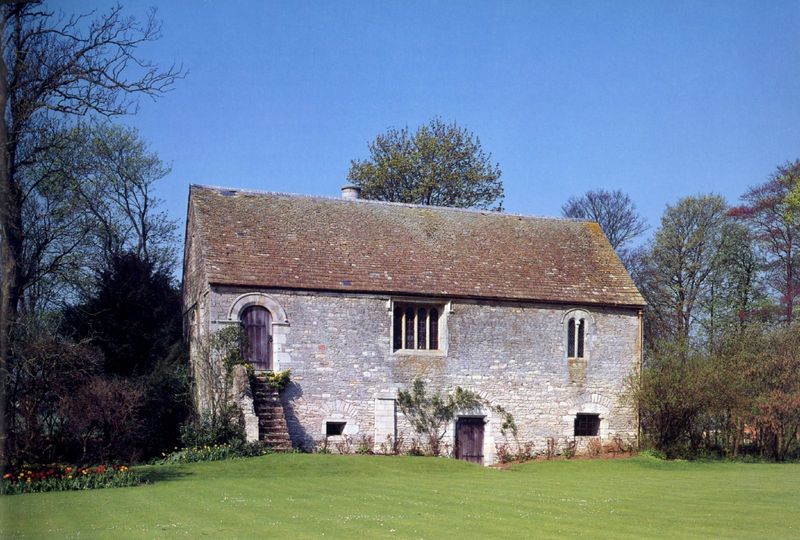
Titel: Boothby Pagnell, Boothby Hall
Standort: (GB England Lincolnshire) (EU - GB - England - Lincolnshire)
Schlagwörter: baum, blau, himmel, schatten, bäume, grün, landschaft, blumen, fenster, säule, tür, dach, gebäude, haus, park, rasen, rosen, wiese, architektur, stein, steine, büsche, sträucher, schornstein, sommer, bogen, mauer, wolkenlos, rundbogen, treppe, treppen, tulpen, stufen, kammer, foto, fugen, keller, landhaus, beet, beete, cottage, grün7